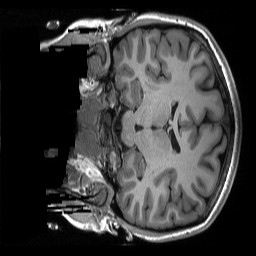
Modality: T1w
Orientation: coronal
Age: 24
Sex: female
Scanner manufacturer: siemens
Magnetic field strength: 3 T
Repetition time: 2.3 s
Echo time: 0.00298 s